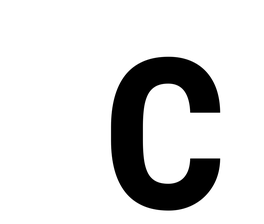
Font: Roboto_Condensed_Medium